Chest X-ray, AP view. Patient: 46 years old, sex M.
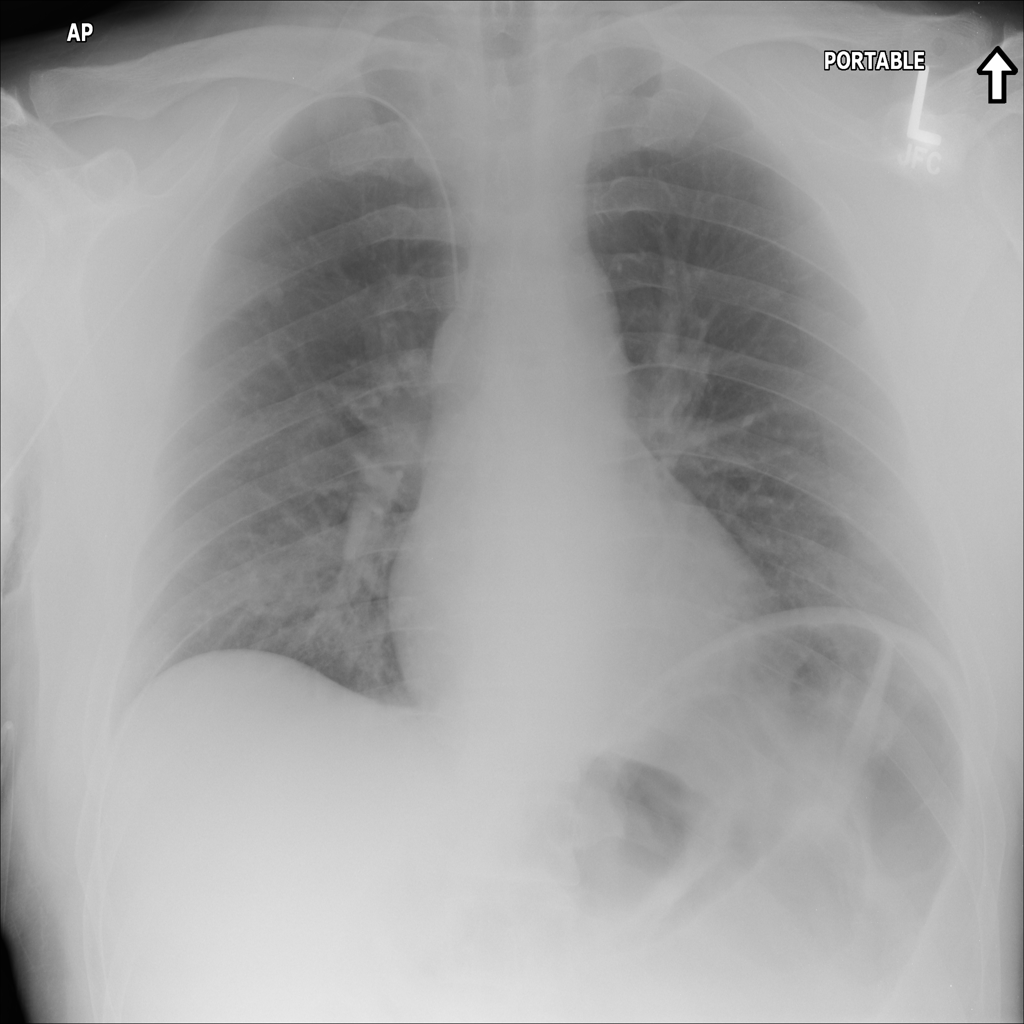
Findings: No Finding